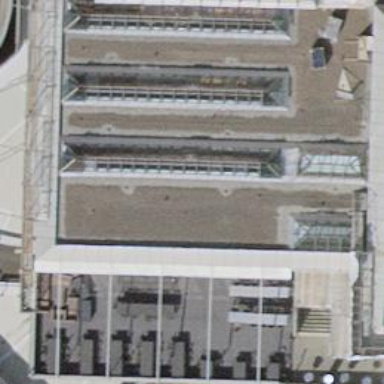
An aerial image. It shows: Food court.